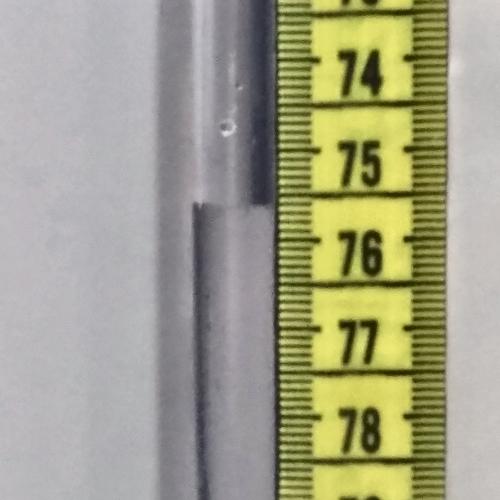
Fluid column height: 75.6 cm